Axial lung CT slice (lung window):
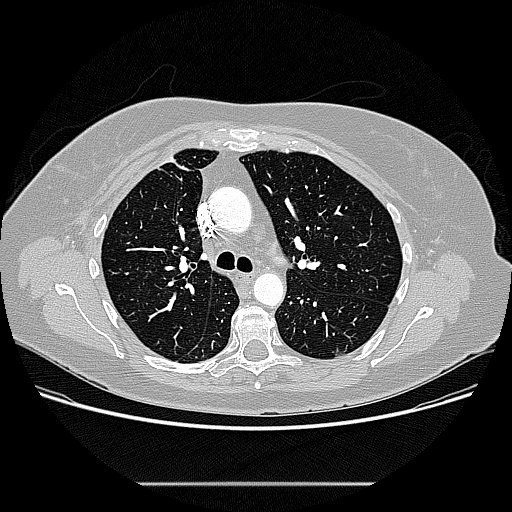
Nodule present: no